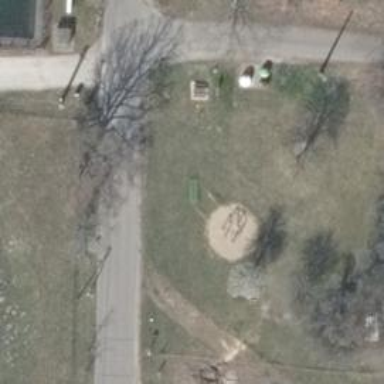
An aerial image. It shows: Playground area for leisure activities on the land.